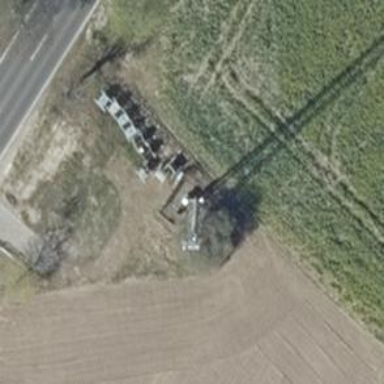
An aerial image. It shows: Communication tower.